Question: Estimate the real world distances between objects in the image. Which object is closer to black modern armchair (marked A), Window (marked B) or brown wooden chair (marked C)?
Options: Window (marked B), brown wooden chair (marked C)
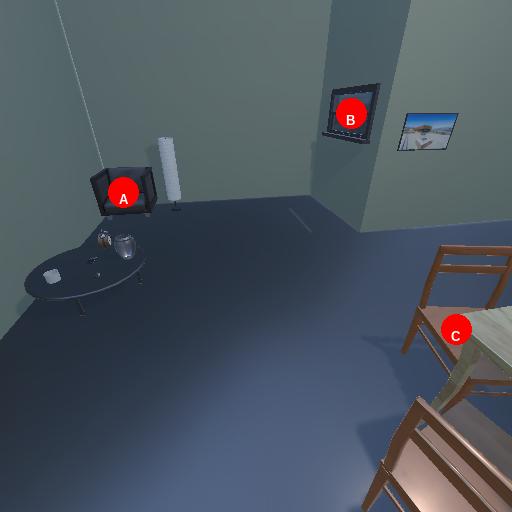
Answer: Window (marked B)